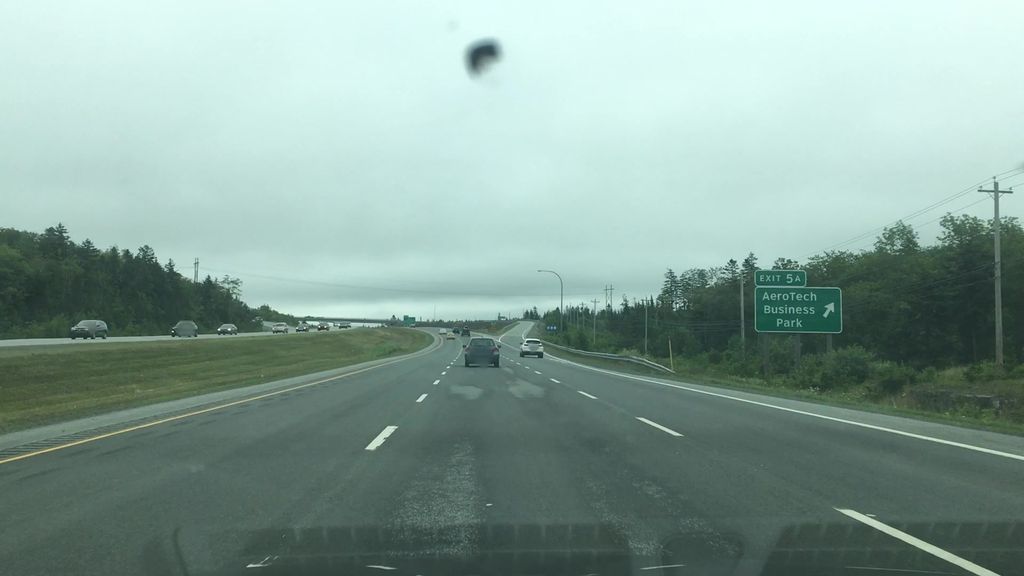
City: halifax